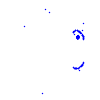
Particle: proton